Question: When inspecting the elements with block style here, CDT shows the height property as dimmed:
<URL>

The docs say dimmed means inherited property that is not affecting the element, however clearly the height value is inherited, but is affecting the element.
So, how are we supposed to trace the source of a style like this using CDT?
'''
/* full example http://s.codepen.io/WhitneyLand/debug/zGpZbN */
<div class="block block-fixed">
aaa
</div>
'''
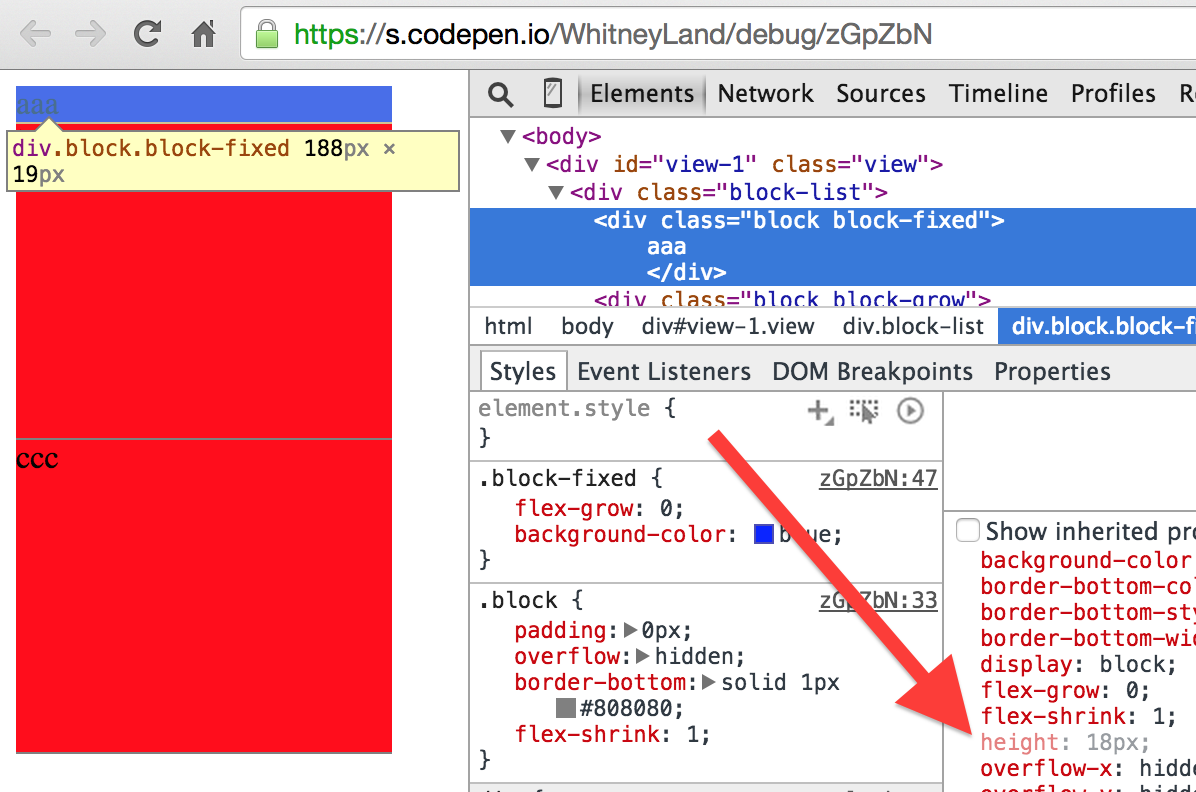
Answer: This is occurring because that height is calculated from the contents of the 'div'. Namely, the 'aaa' text. Adding a 'font-size: 40px;' to the '.block-fixed' class grows the calculated height to 47px. In this case it's dimmed because it's calculated.